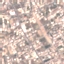
Land use / land cover class: Residential